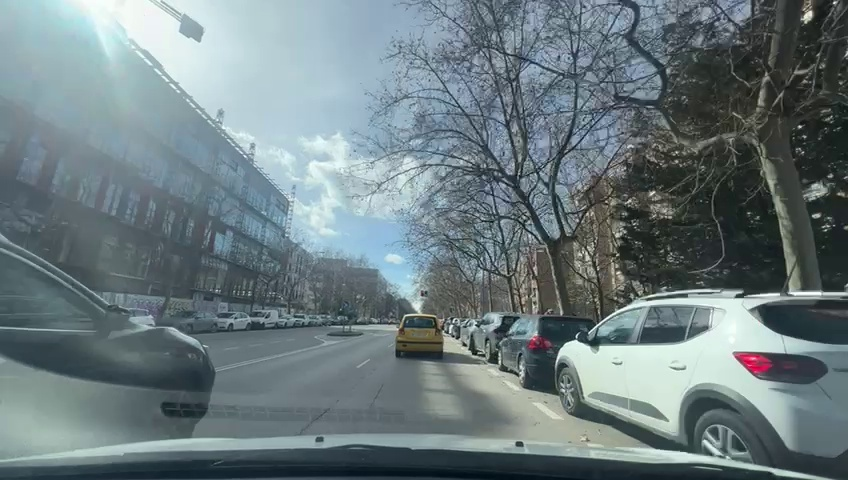
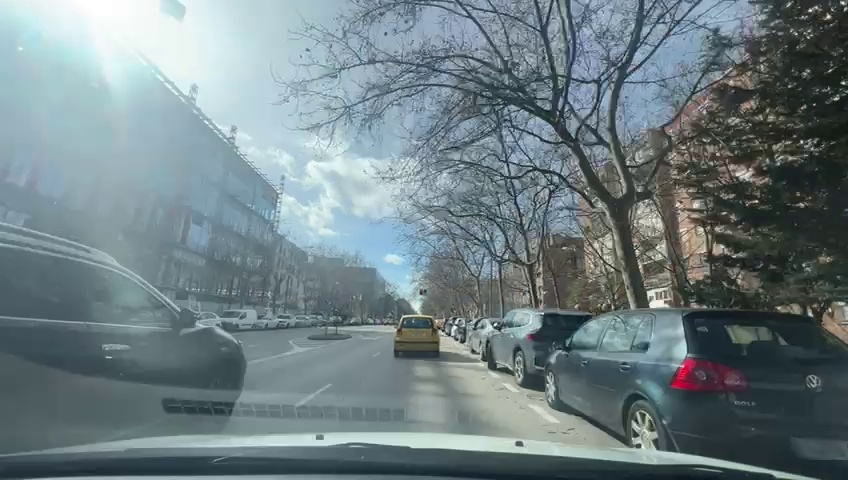
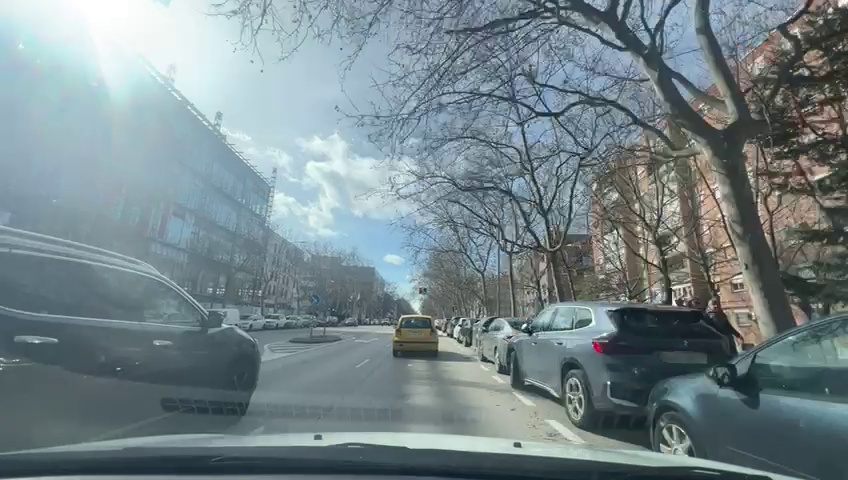
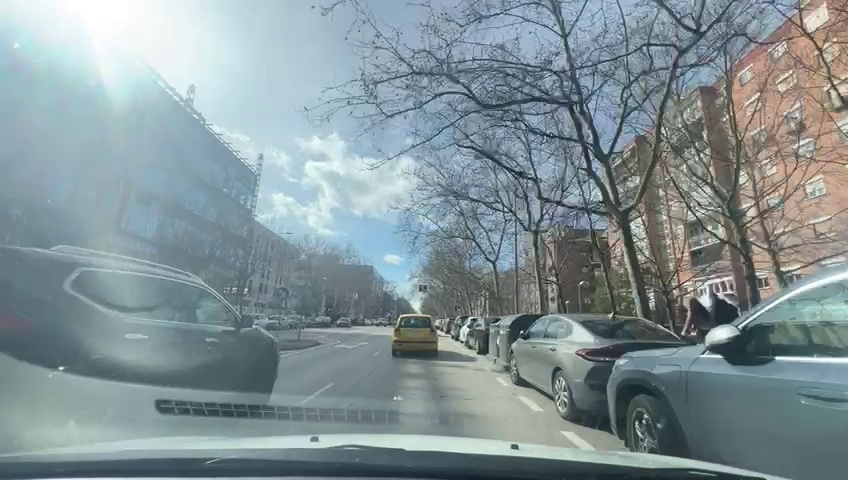
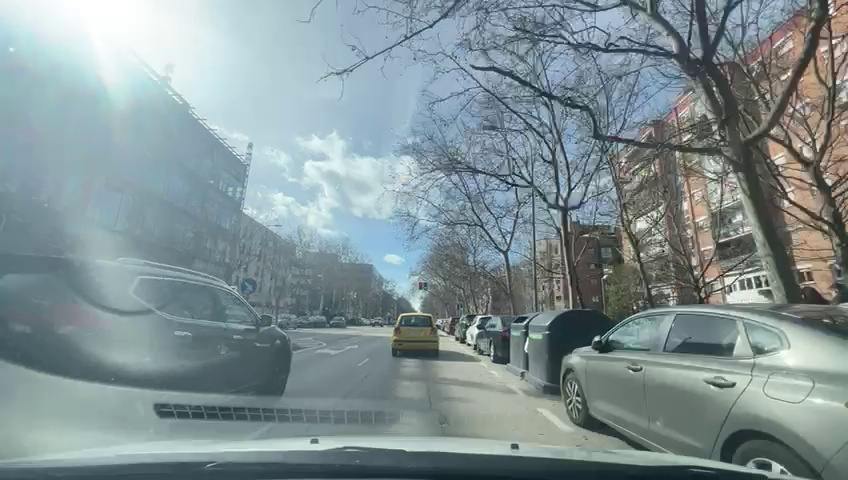
Situation: Lateral parked car
Question: Are vehicles present on the right side of the ego lane?
Answer: Yes
Reasoning: Yes, there are vehicles parked on the right side of the ego lane

Situation: Lateral parked car
Question: Are vehicles parked parallel or perpendicular to the roadway near the ego lane?
Answer: Yes
Reasoning: There are vehicles parked parallel to the ego lane on the right

Situation: Lateral parked car
Question: Does the environment indicate an urban road where curbside parking is permitted?
Answer: Yes
Reasoning: Buildings alongside the road indicate a urban environment indicating curbside parking is permitted

Situation: Lateral parked car
Question: Is the ego vehicle traveling in a middle lane with traffic lanes on both sides?
Answer: No
Reasoning: There si just traffic on the left side of the road but not on the right

Situation: Lateral parked car
Question: Are vehicles present on the left side of the ego lane?
Answer: Yes
Reasoning: Yes vehicles are present but not parked either parallel nor perpendicular